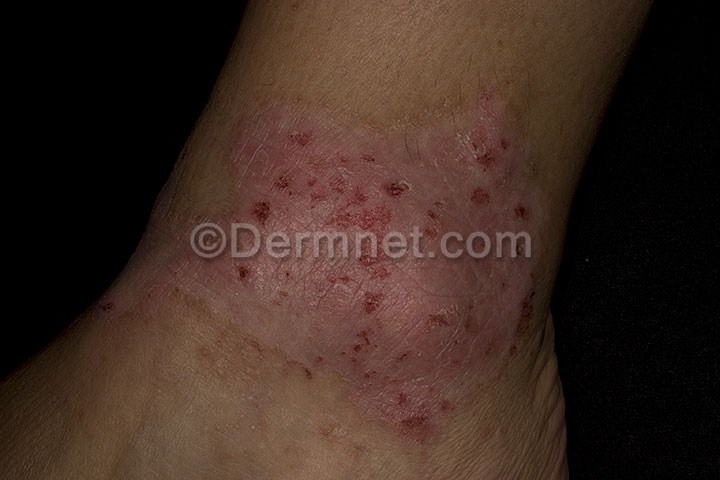
Disease: Eczema Photos